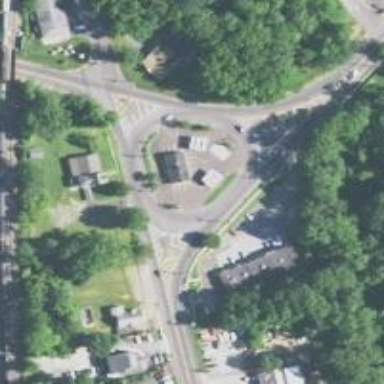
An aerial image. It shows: Roundabout on primary highway.